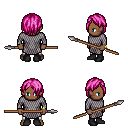
a pixel art fantasy rpg character, male body template, human, dark skin, chain mail, white pants, pink bangs hairstyle, bracelets, black shoes, spear, four views (front, back, left, right), 2x2 character sprite sheet, small pixel art, hard edges, no anti-aliasing